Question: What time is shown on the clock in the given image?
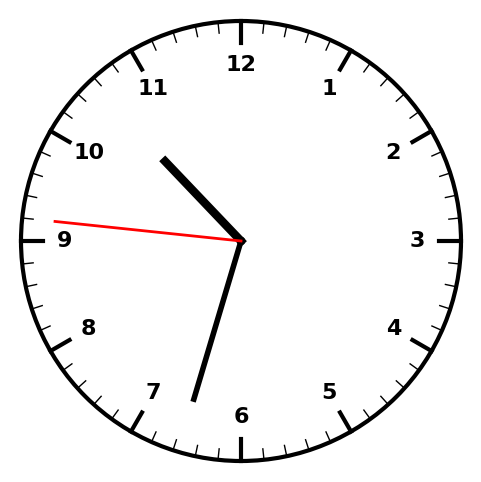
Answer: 10:32:46